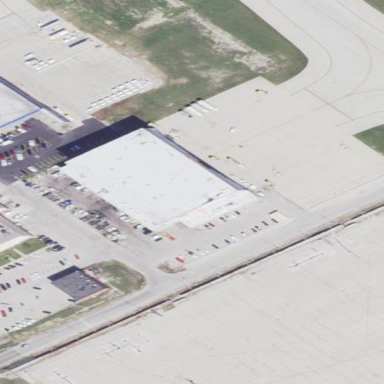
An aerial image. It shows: Hangar located at airport.